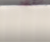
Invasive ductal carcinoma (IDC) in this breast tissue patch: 0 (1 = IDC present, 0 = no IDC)